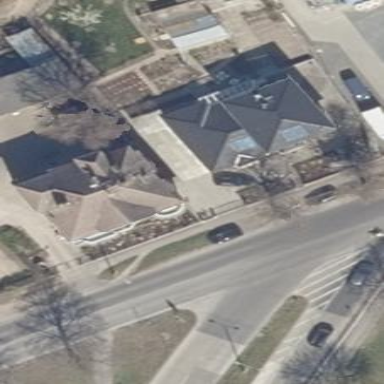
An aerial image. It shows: Hipped roof on apartment building.